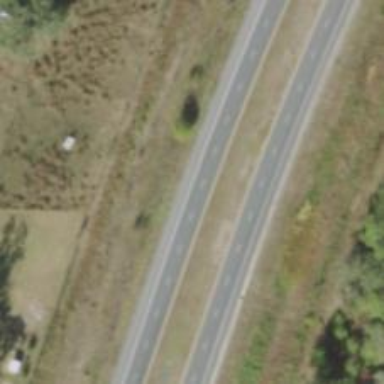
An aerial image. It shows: Asphalt road classified as trunk highway.